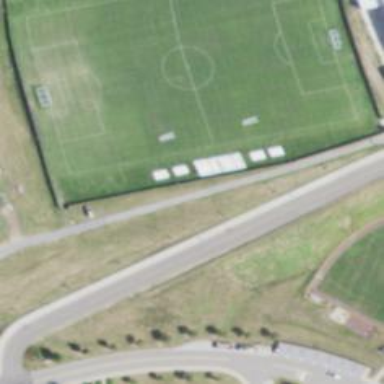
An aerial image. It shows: Soccer pitch for leisureland activities.